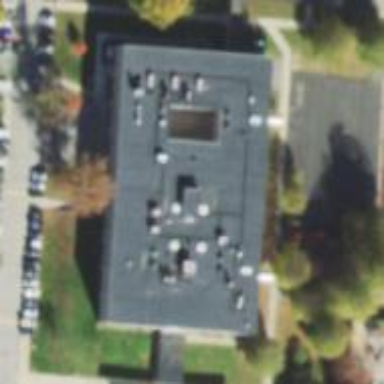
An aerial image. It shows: School building.